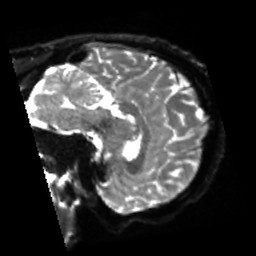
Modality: sbref
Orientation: sagittal
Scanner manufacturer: siemens
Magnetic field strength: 3 T
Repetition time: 4 s
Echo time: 0.0594 s